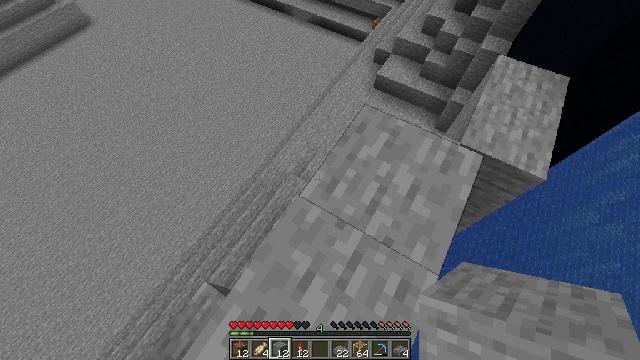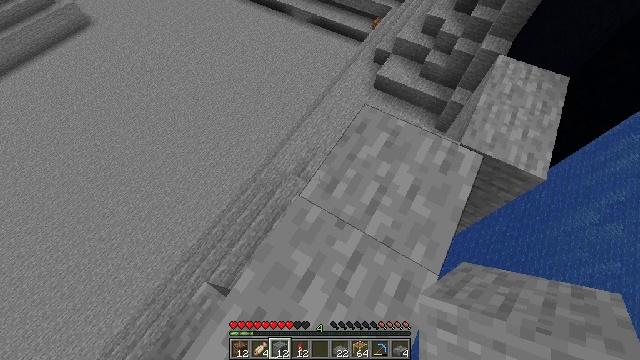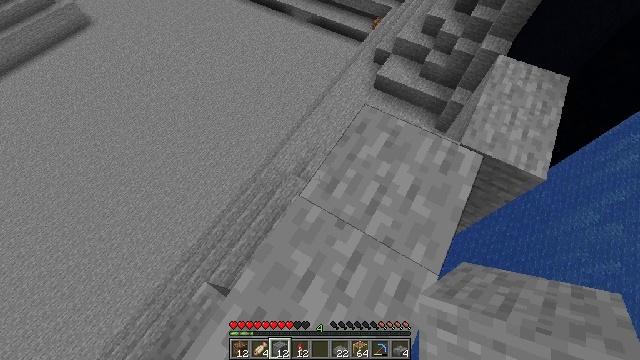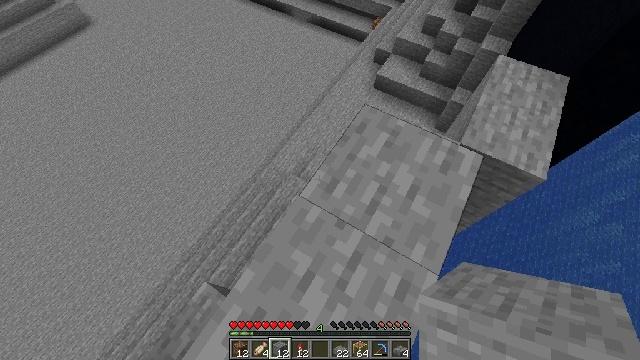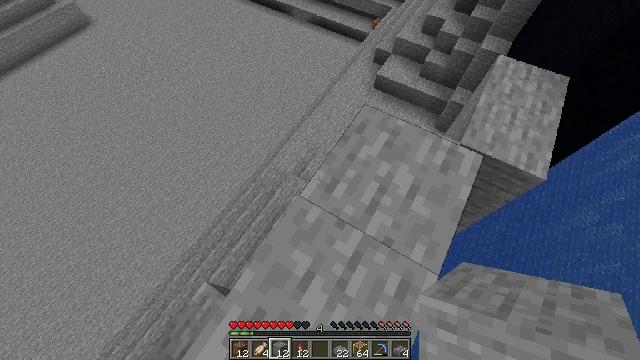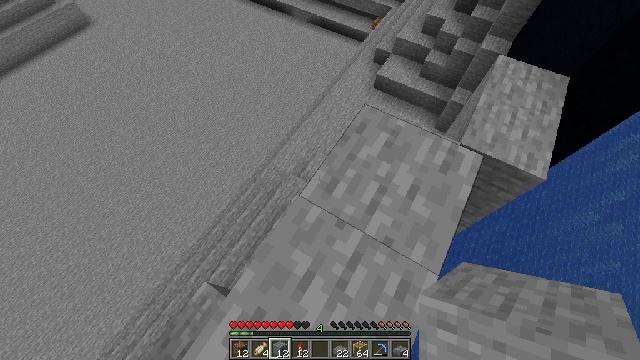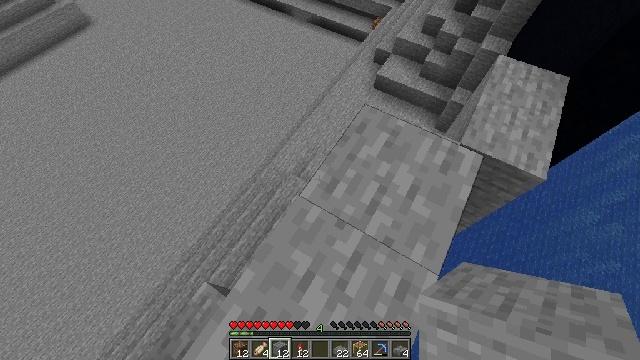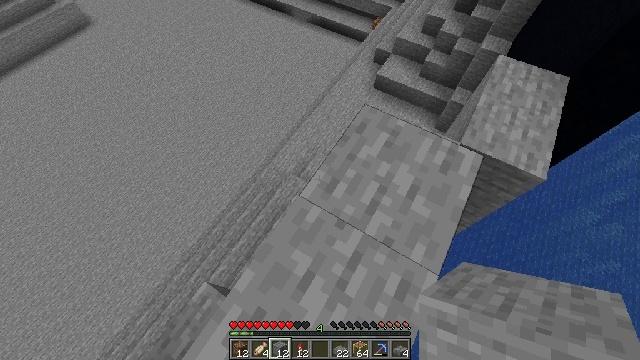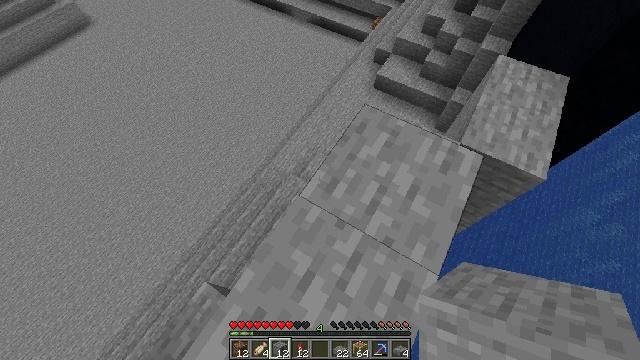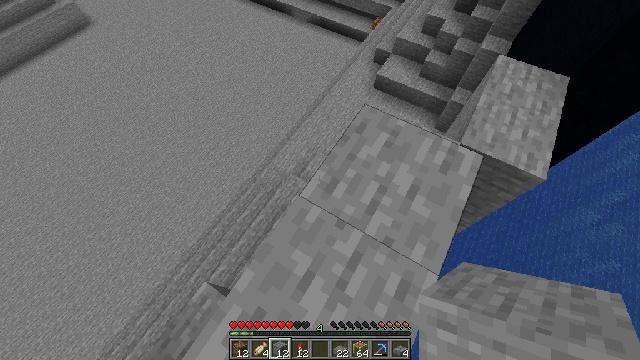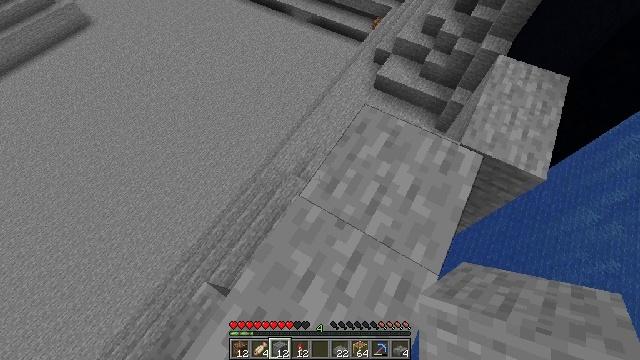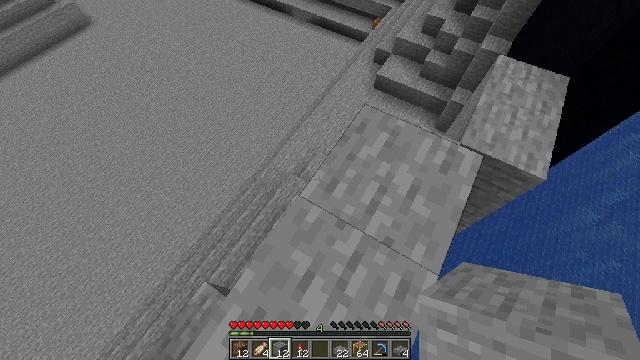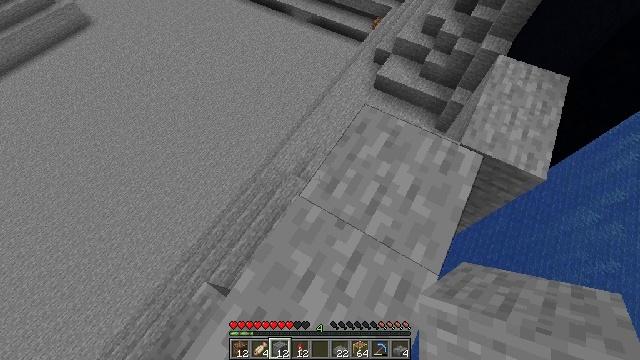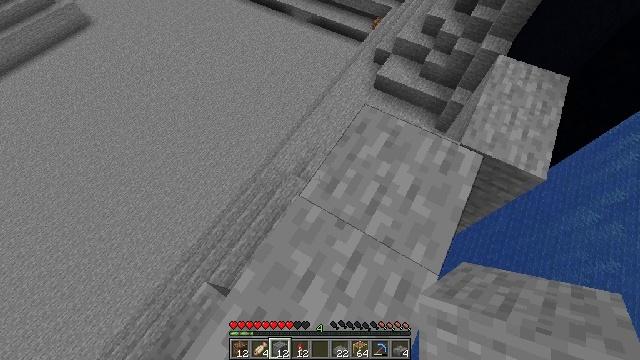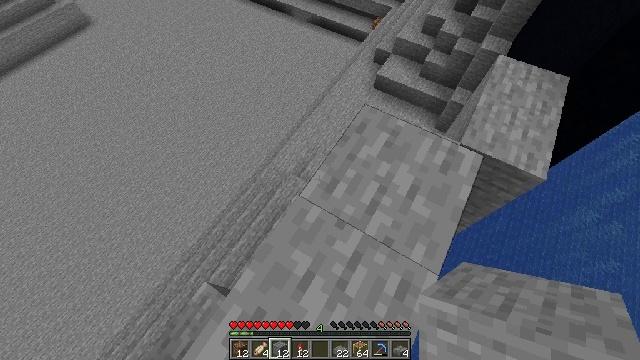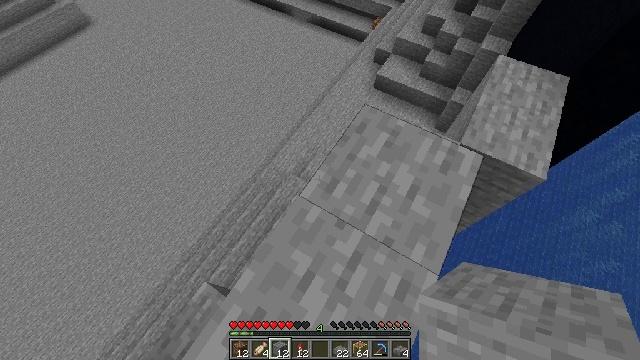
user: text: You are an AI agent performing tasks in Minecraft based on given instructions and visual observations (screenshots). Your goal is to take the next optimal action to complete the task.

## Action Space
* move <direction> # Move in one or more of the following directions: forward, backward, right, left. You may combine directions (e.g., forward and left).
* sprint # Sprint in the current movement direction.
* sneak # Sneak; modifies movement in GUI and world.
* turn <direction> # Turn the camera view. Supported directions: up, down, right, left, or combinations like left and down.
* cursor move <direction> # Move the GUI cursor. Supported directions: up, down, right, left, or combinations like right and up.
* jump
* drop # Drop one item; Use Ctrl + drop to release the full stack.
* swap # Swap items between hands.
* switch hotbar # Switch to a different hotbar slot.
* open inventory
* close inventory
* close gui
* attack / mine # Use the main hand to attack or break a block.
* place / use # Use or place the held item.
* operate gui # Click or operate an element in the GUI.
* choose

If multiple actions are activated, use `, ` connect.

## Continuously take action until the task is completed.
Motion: motion action
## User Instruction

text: Break the shulker box to collect it.
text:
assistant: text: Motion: no_op
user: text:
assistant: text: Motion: no_op
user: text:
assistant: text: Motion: no_op
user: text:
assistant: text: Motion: no_op
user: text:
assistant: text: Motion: no_op
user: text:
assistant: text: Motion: no_op
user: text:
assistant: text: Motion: no_op
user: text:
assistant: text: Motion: no_op
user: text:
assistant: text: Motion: no_op
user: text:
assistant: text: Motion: no_op
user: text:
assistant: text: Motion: no_op
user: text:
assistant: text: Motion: no_op
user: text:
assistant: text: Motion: no_op
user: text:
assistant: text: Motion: no_op
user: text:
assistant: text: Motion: no_op
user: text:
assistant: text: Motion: no_op
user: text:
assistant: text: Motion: no_op
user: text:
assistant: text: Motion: no_op
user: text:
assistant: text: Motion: no_op
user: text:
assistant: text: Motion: no_op
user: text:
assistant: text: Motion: no_op
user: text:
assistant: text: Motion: no_op
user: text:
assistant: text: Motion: no_op
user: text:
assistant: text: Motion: no_op
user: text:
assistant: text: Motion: no_op
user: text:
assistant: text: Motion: no_op
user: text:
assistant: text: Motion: no_op
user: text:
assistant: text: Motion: no_op
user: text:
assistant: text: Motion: no_op
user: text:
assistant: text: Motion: no_op